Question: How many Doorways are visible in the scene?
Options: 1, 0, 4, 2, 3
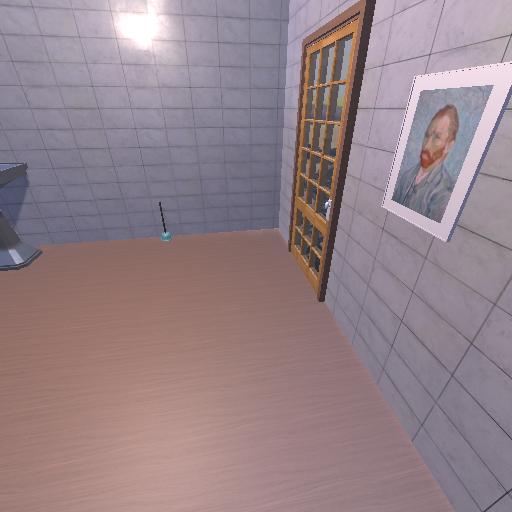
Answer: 1